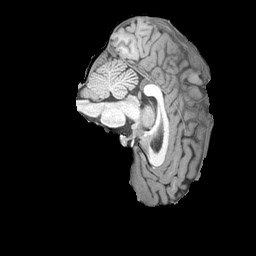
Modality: T1w
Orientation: sagittal
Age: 22
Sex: female
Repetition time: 2.3 s
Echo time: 0.0226 s